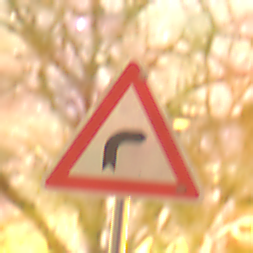
Verkehrszeichen: KurveRechts
Umgebung: Outdoor, Suburban
Tageszeit: Night
Wetter: Clear
Licht: Artificial
Jahreszeit: NotSpecified
Kontrast: HighContrast